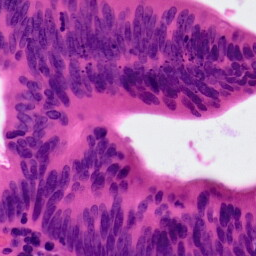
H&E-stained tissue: Colon